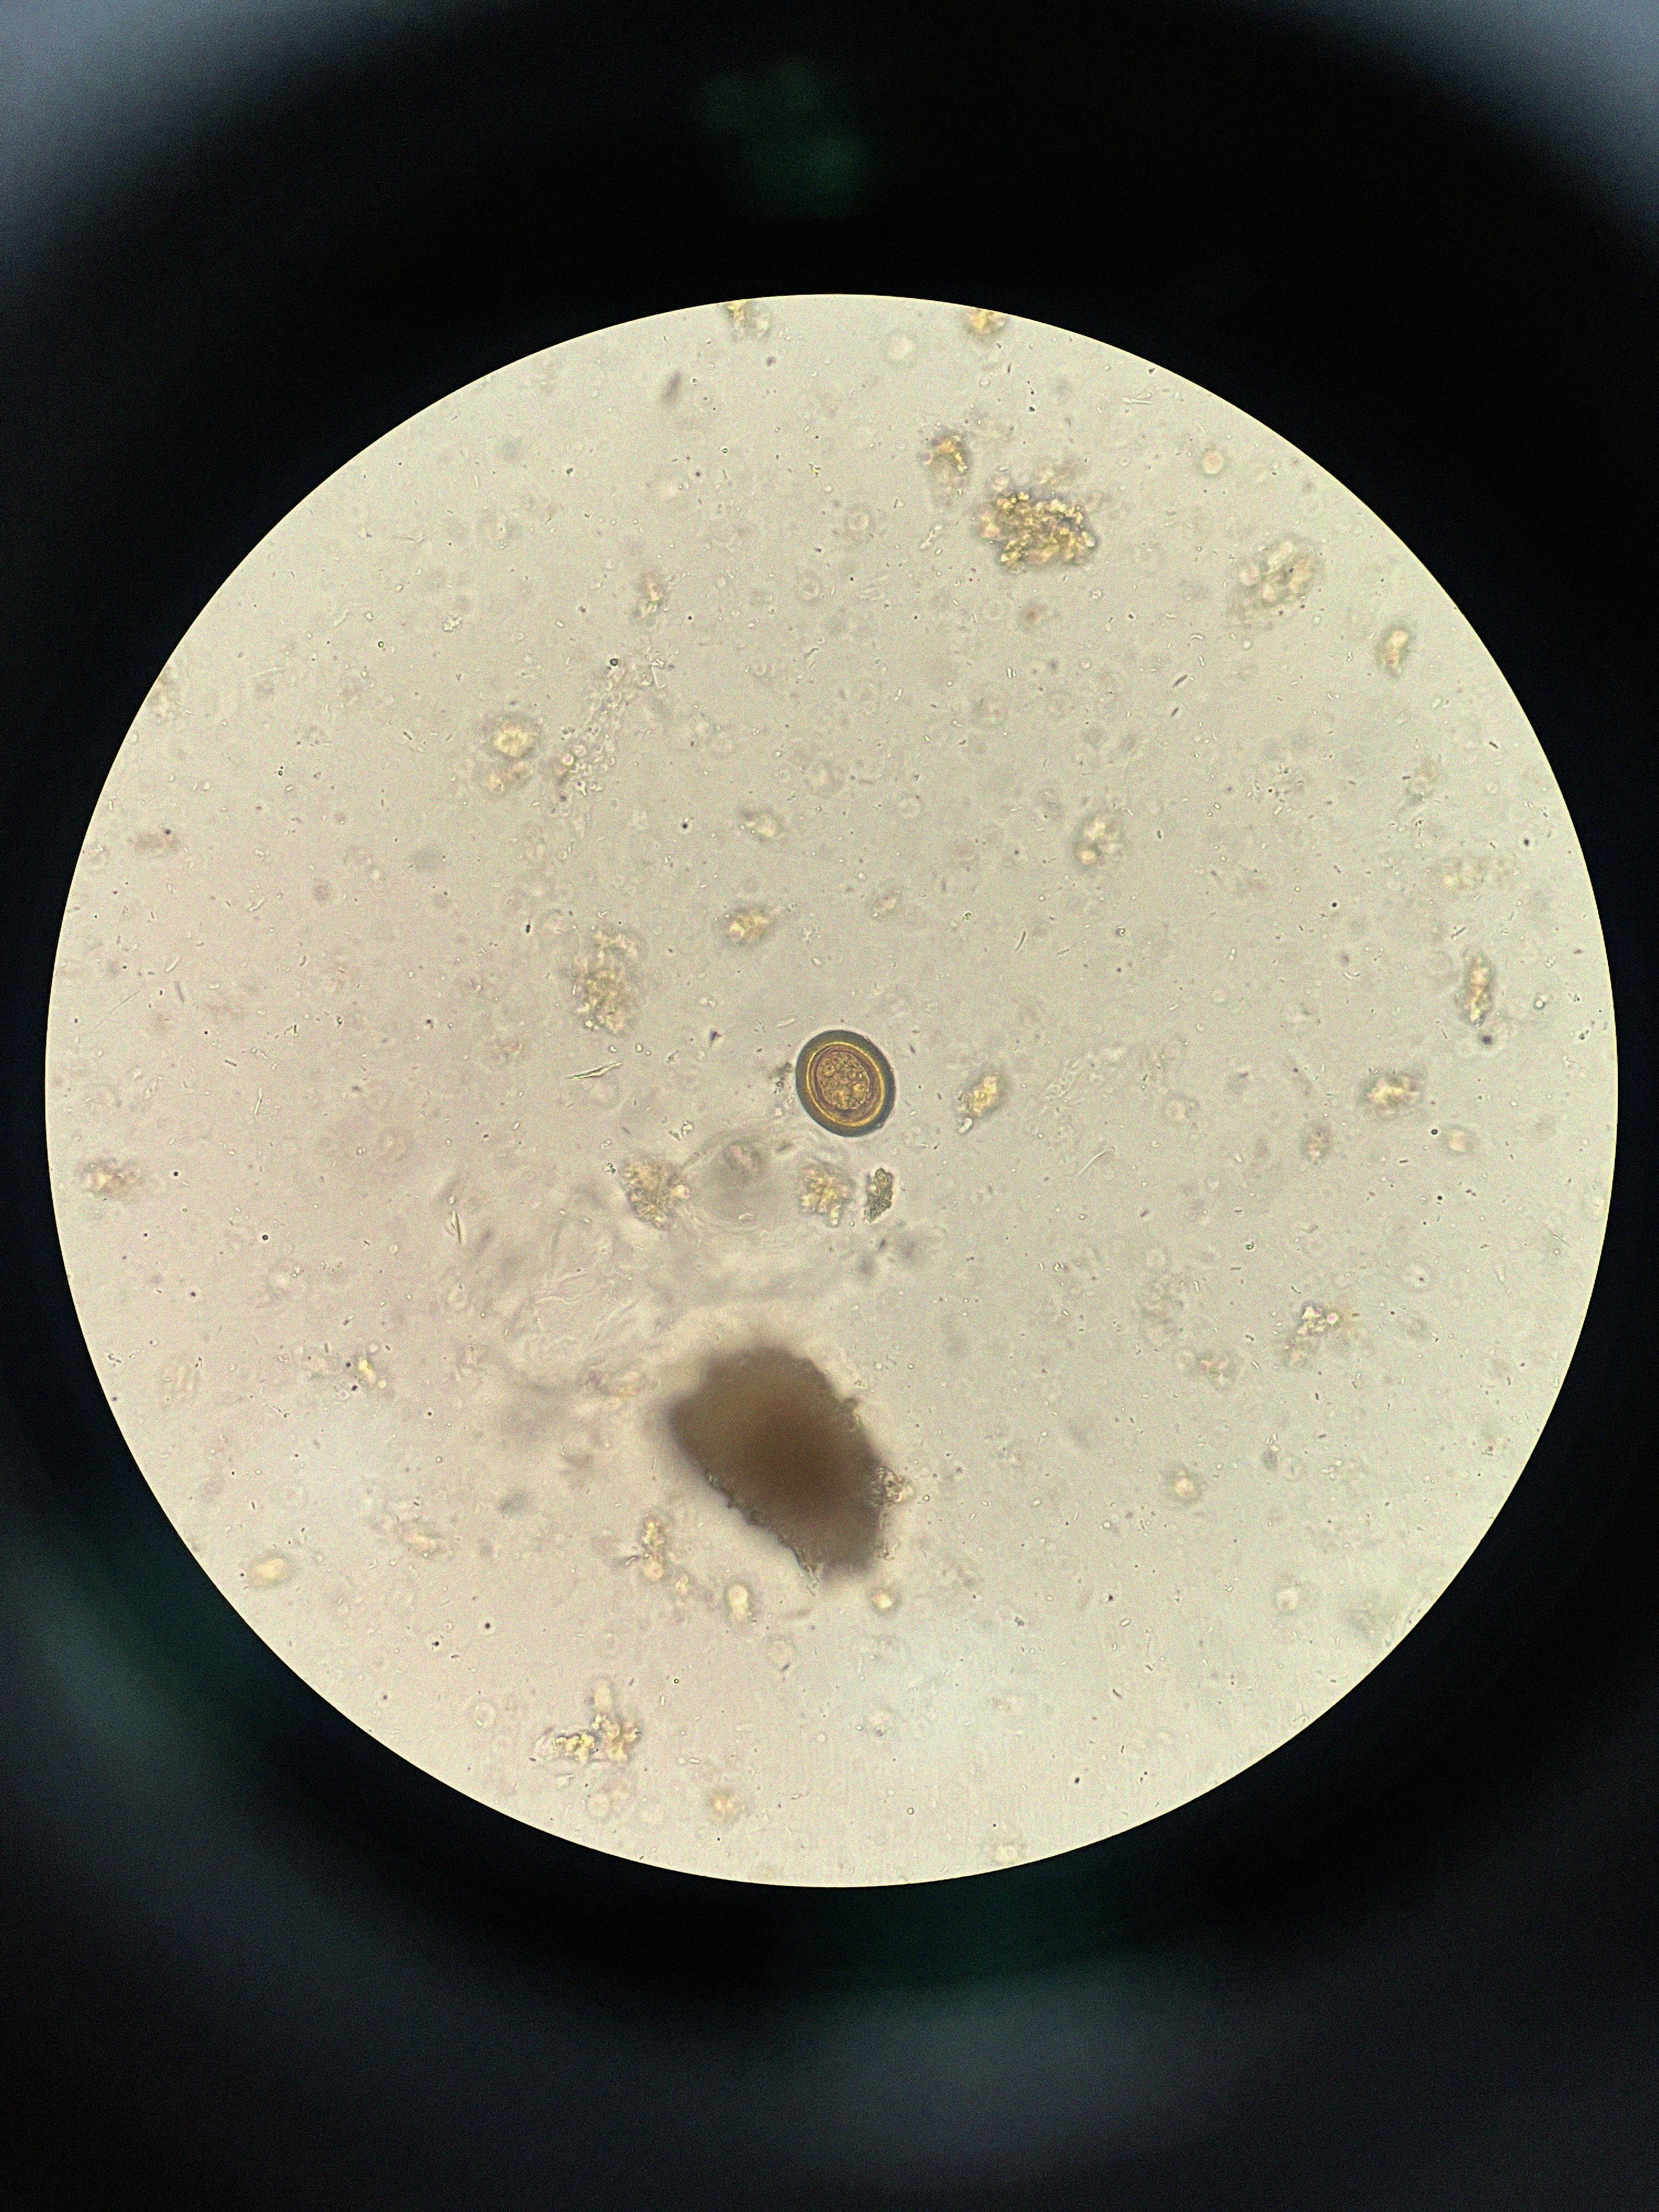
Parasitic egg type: Taenia spp. egg